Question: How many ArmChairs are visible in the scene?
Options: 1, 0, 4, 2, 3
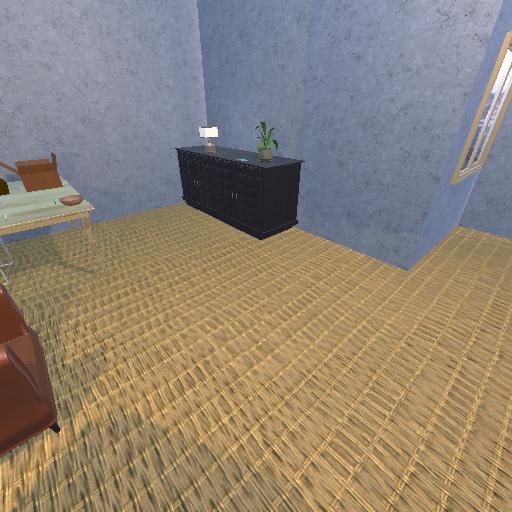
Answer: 1